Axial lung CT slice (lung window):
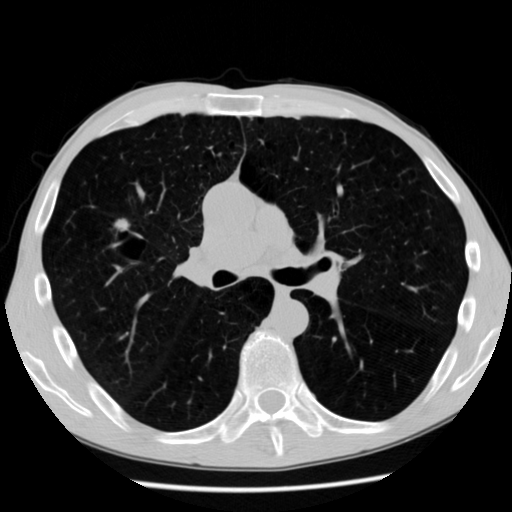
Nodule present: yes
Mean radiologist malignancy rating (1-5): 3.8